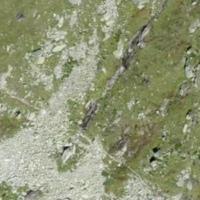
EUNIS habitat code: 31
Species observed at this site:
Geum montanum